Interaction volume radius: 10 \u00c5
Interaction volume height: 10 \u00c5
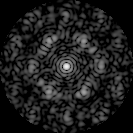
Disorder parameter: 0.6558